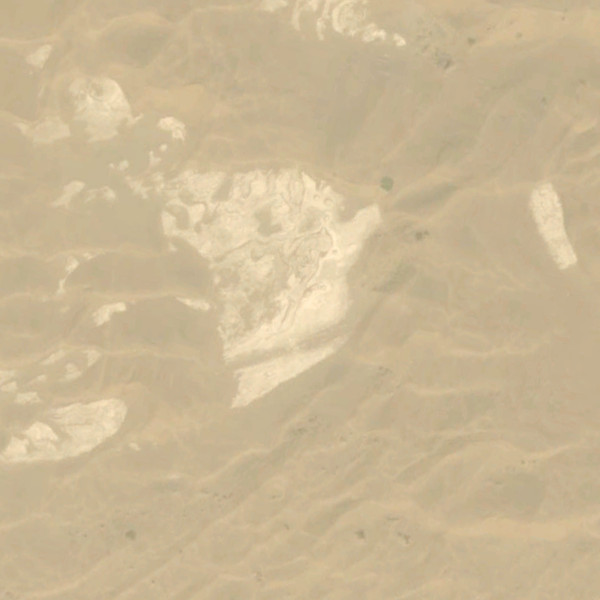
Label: Desert